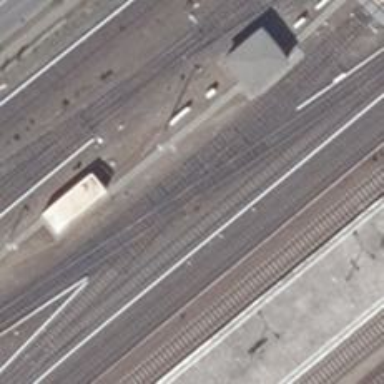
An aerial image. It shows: Railway crossing.